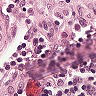
Metastatic tissue present: no